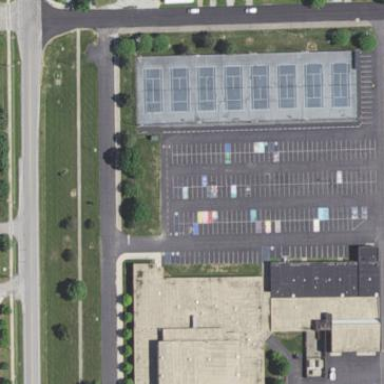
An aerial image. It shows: Parking area with surface.